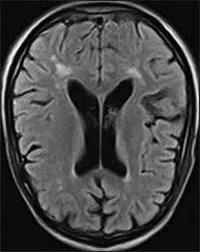
Label: notumor